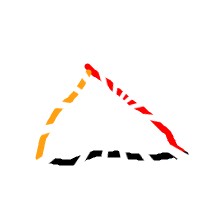
Shape: triangle